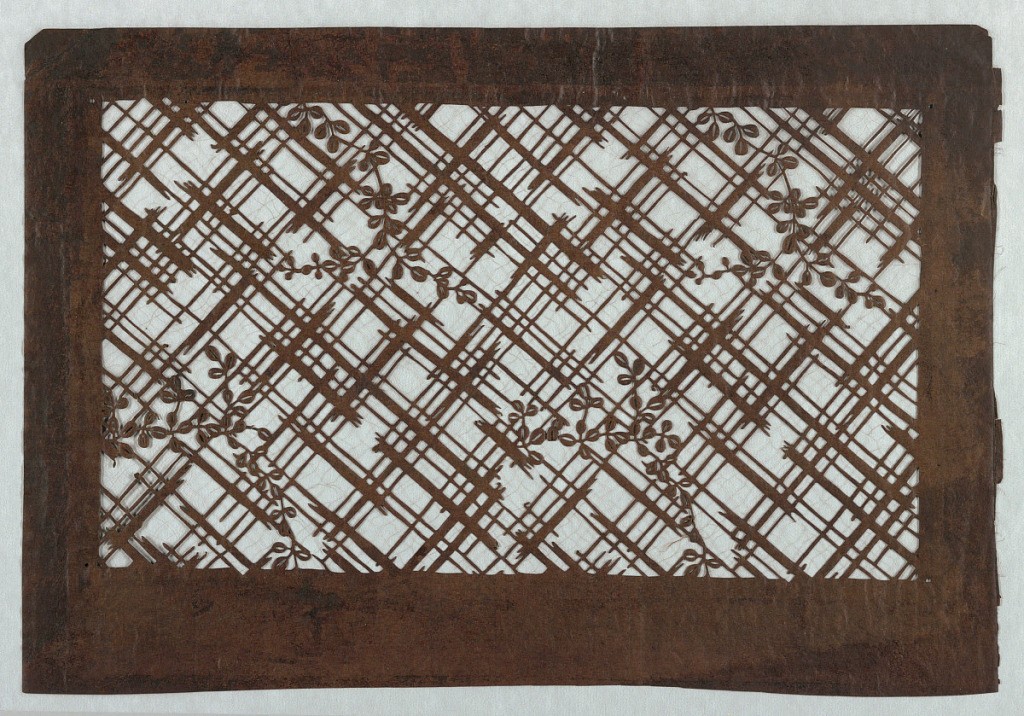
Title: Bush Clover on Lattice
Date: mid 18th - early 19th century
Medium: Mulberry paper (kozo washi) treated with fermented persimmon tannin (kakishibu), and silk threads (itoire)
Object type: Katagami
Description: This composition is created using stylized lattice and interlace bush clover. Bush clover (hagi) is a member of the seven flowers or grasses of autumn (aki no nanakusa). This plant is a popular motif typically worn from August to mid-October. It has become a fashionable kimono design since used in a scene from the Tale of Genji. This plant is also associated with being strong. Floating among the bush clover are clouds covered with silhouettes of birds. Silk threads have been added to support the stencil structure.